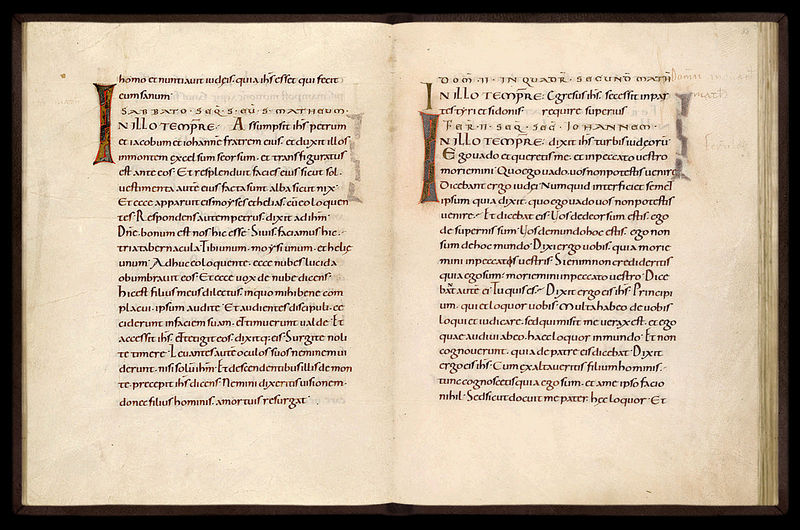
Titel: Egbert- Codex (Codex Egberti)
Institution: Trier, Stadtbibliothek/Stadtarchiv
Schlagwörter: blau, weiß, grau, schwarz, rot, bibel, gold, schrift, papier, buch, seite, text, buchstabe, buchstaben, initiale, tinte, einband, pergament, seiten, zeilen, zeit, buchseiten, latein, lateinisch, anmerkung, wörter, italienisch, doppelseite, inkunabel, gutenberg, randnotizen, i, guttenberg